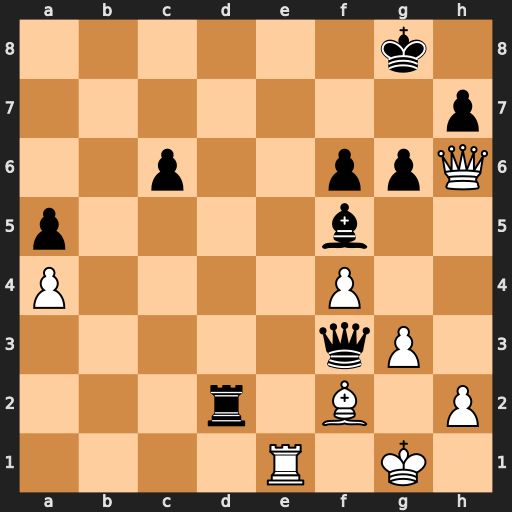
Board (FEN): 6k1/7p/2p2ppQ/p4b2/P4P2/5qP1/3r1B1P/4R1K1
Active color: w
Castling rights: -
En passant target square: -
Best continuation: Re8+ Kf7 Qf8#